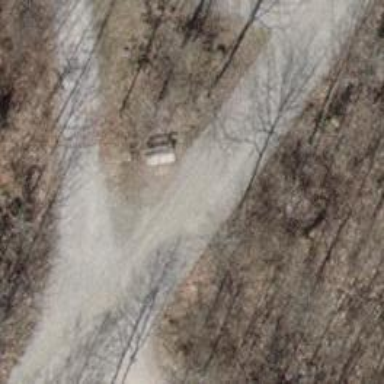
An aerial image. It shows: Bench.